Aerial crown-view tile of a tropical tree (Barro Colorado Island, Panama), acquired 20250715:
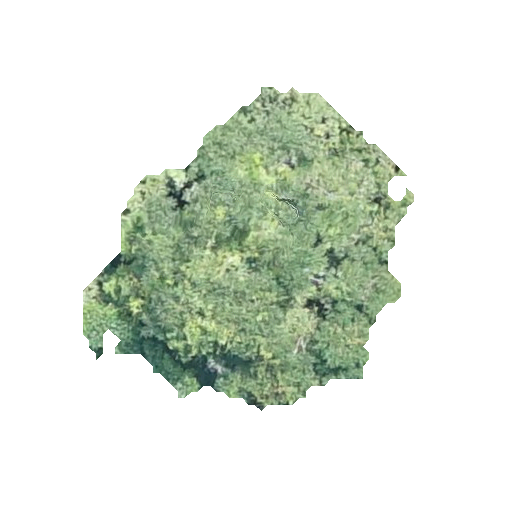
Species: Astronium graveolens
GBIF accepted scientific name: Astronium graveolens
Crown area: 103.086 m²